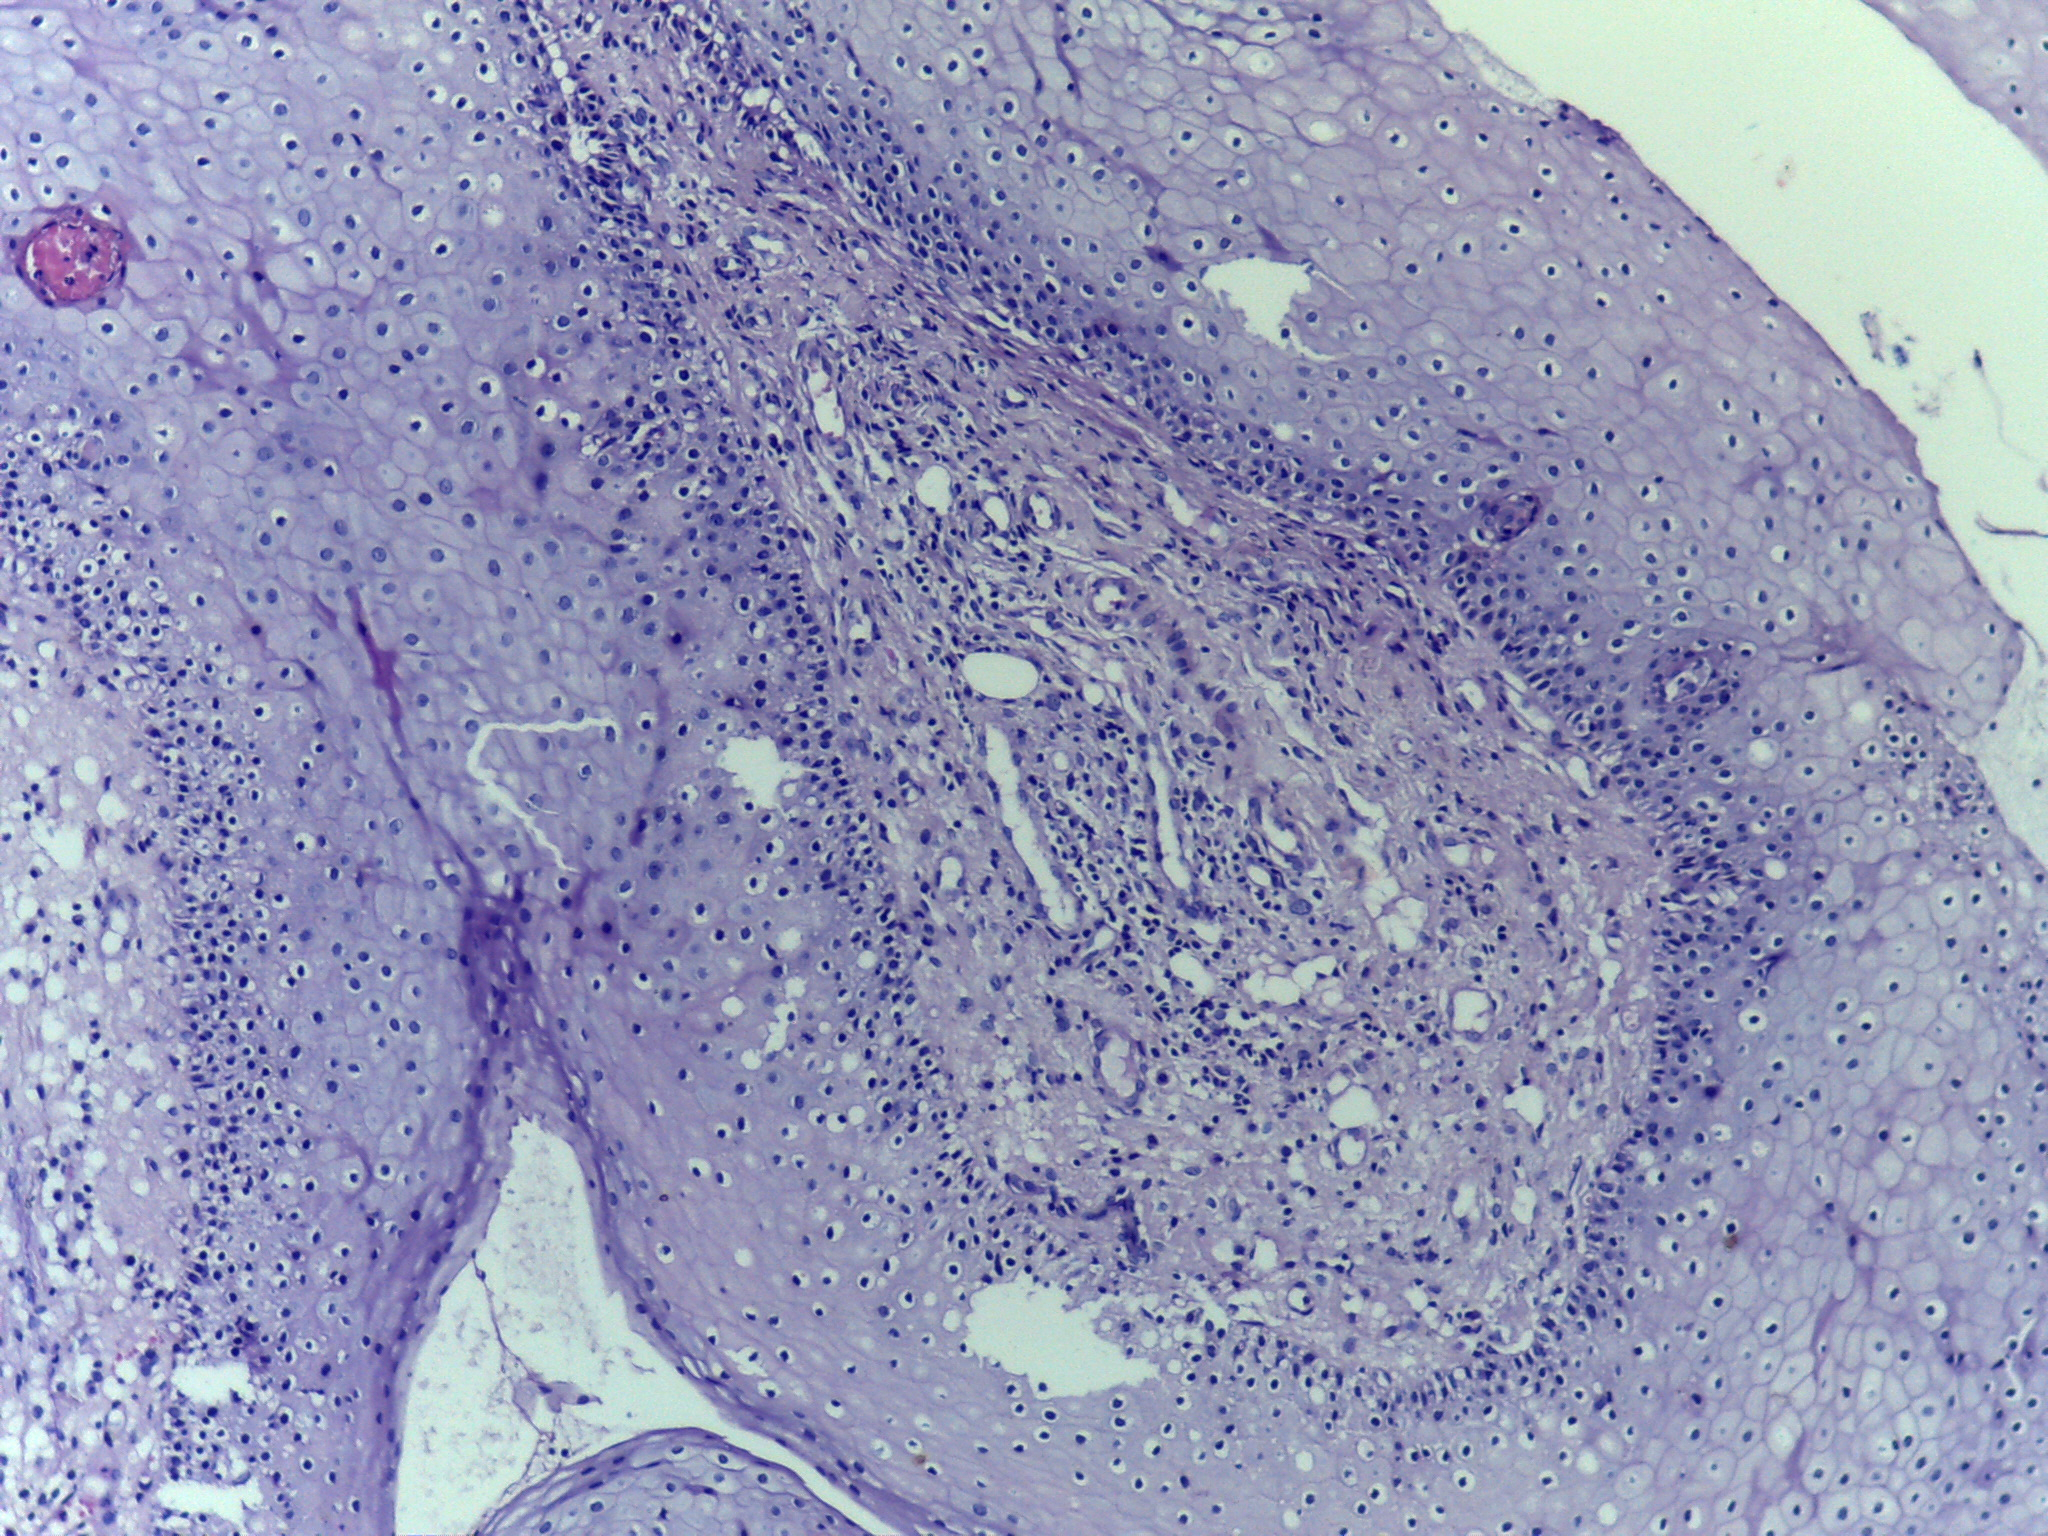
Diagnosis: Normal